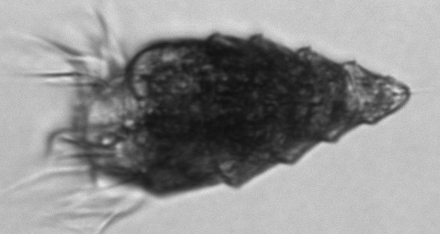
Label: Laboea_strobila